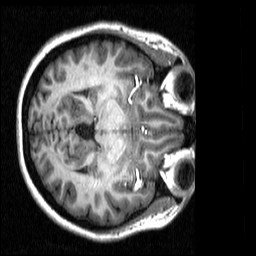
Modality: T1w
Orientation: axial